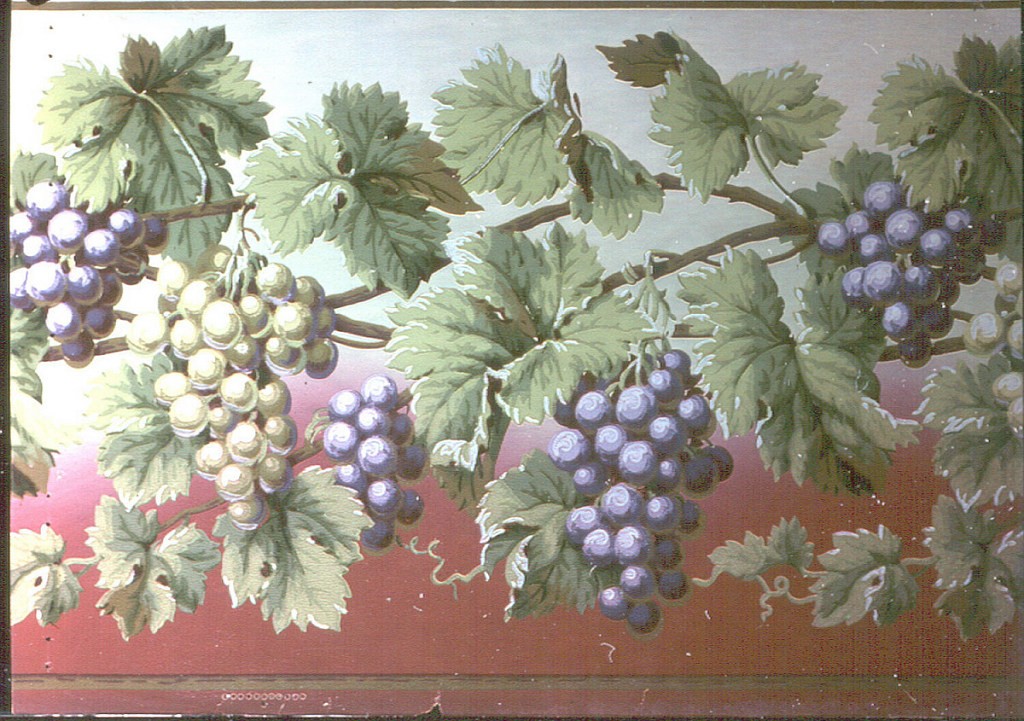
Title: Frieze
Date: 1906–07
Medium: Machine-printed
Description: Clusters of grapes and large vine leaves growing on vertical branches. Printed in shades of purple, red, white and shades of green.